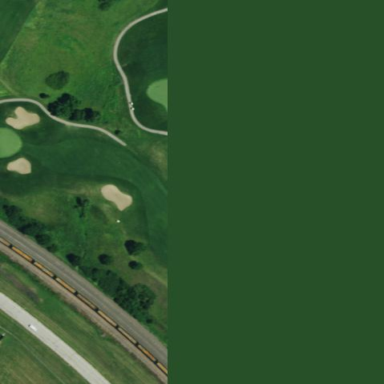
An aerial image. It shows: Grassy area designated as golf fairway.